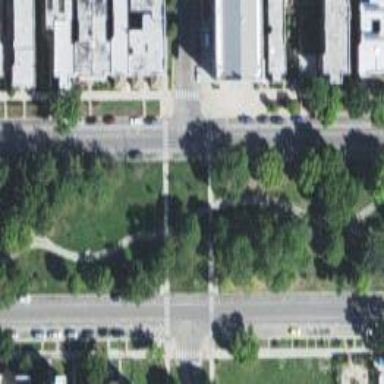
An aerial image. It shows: Footway located on traffic island.